高一 · 解析几何
当 $a>1$ 时, 在同一坐标系中, 函数 $y=a^{-x}$ 与 $y=-\log _{a} x$ 的图像是（）
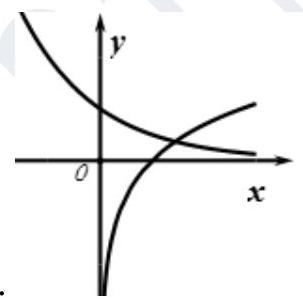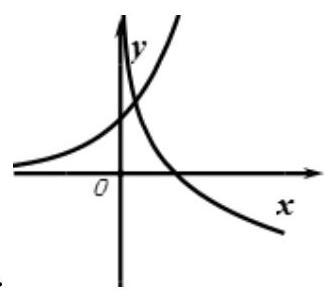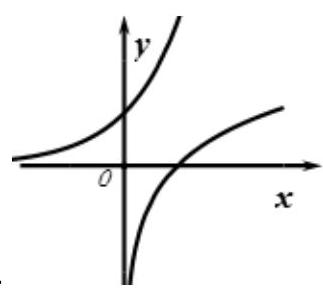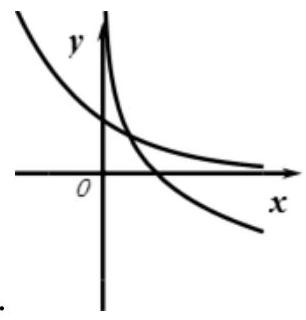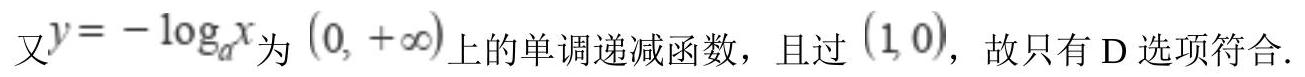
A.

C.

B.

D.

答案: D
解析: 由于 $a>1$, 所以 $y=a^{-x}=\left(\frac{1}{a}\right)^{x}$ 为 $R$ 上的递减函数, 且过 $(0,1)$;

故答案为: D.

【分析】根据指数型函数和对数型函数单调性, 判断出正确选项.